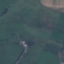
Land use / land cover class: Pasture